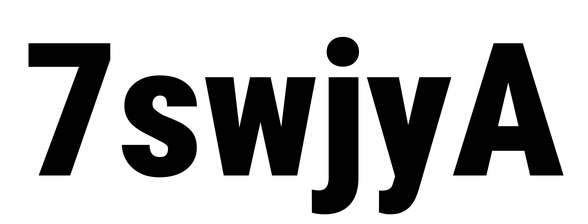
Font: Roboto_Condensed_Black